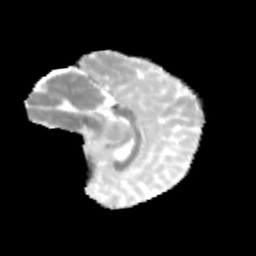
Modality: MD
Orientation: sagittal
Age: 11
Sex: female
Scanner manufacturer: siemens
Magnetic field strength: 3 T
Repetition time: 3.8 s
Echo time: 0.07 s